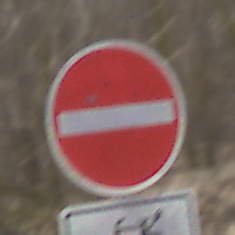
Verkehrszeichen: VerbotDerEinfahrt
Zusatzzeichen unten: EinspurigeFahrzeugeFrei4
Umgebung: Outdoor, Nature
Tageszeit: MorningAfternoon
Wetter: Clear
Licht: Natural
Jahreszeit: Winter
Kontrast: HighContrast